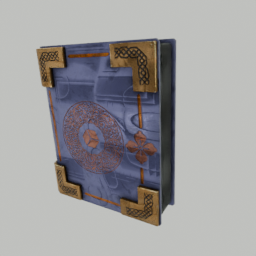
Label: tools